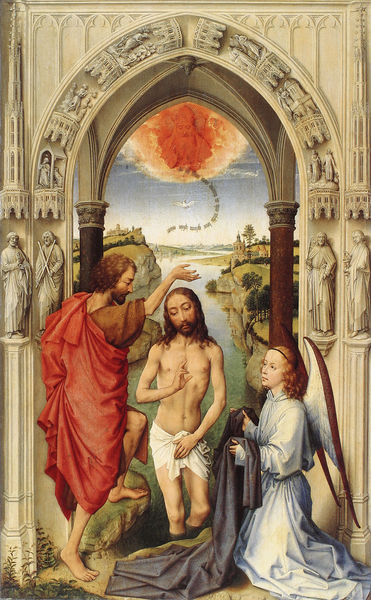
Titel: Johannes-Altar
Künstler: Rogier van Weyden
Institution: Berlin, Staatliche Museen - Preußischer Kulturbesitz
Schlagwörter: berg, felsen, flügel, gemälde, gott, hand, himmel, lendenschurz, mann, wasser, fluss, landschaft, stadt, ufer, kleid, männer, säule, säulen, rot, tuch, wolke, malerei, bart, architektur, arm, bibel, johannes, mensch, taube, täufer, sonne, gewand, haare, mantel, gotik, engel, relief, bogen, berge, fels, lila, figuren, laken, tor, bögen, burg, torbogen, beten, kapitelle, portal, statuen, christus, jesus, jesus christus, segen, segnen, heiliger, pavillon, anbeten, taufe, erzengel, geist, dreifaltigkeit, taufe christi, heiliger geist, gottvater, dreieinigkeit, jan van eyck, trinität, hl. johannes, heilige geist, engelö, gotik#, hjohannes, lkendentuch